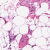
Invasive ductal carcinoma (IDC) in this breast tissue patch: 0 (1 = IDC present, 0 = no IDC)